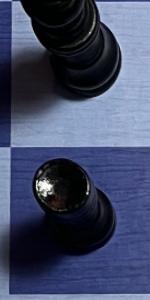
Label: Rook_Black